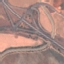
Label: Highway